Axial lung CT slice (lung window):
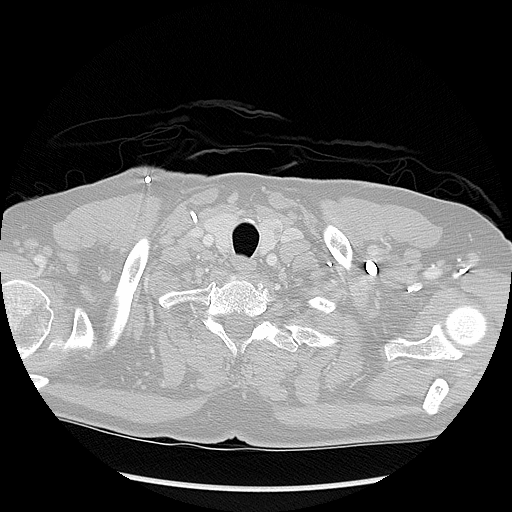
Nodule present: no